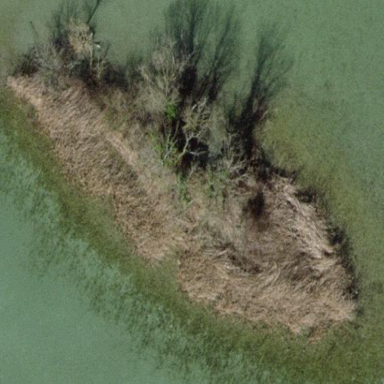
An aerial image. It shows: Islet covered with scrub vegetation.